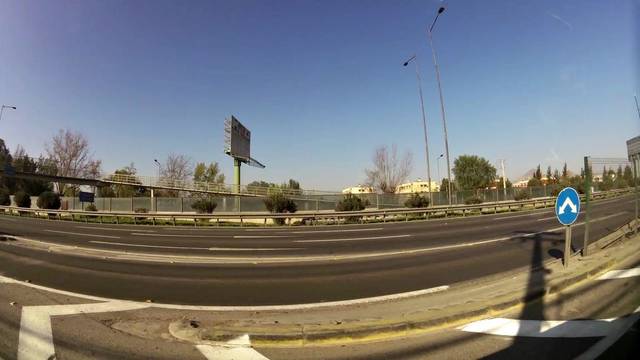
Region: Chile
Coordinates: -33.374, -70.662